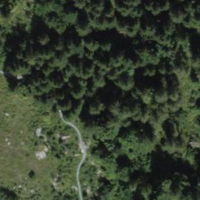
EUNIS habitat code: 43
Species observed at this site:
Lasiommata maera